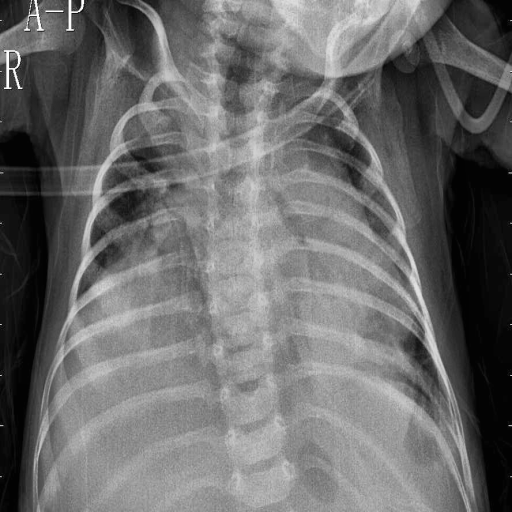
Finding: PNEUMONIA